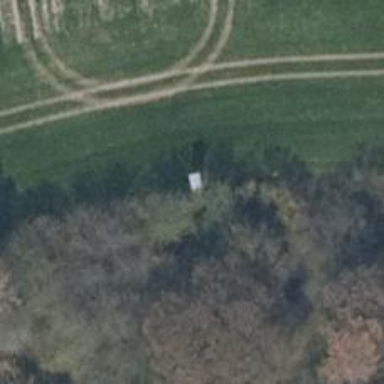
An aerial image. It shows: Hunting stand.